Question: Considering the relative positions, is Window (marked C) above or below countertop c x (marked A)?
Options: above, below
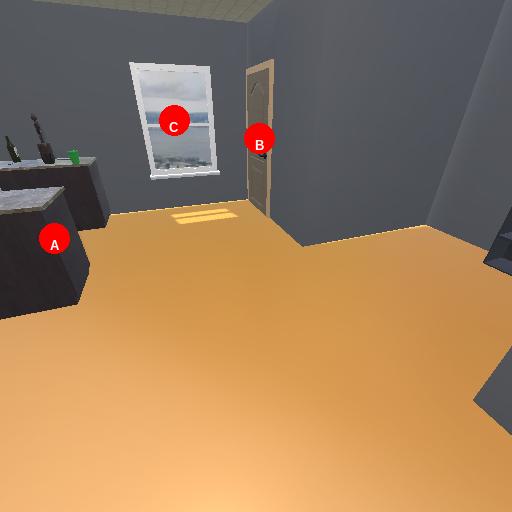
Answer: above